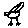
Label: bird